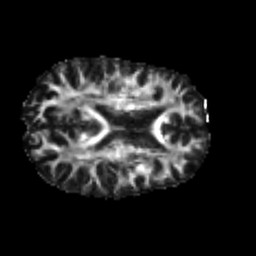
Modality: FA
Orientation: axial
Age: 22
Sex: male
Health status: healthy
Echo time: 0.074 s